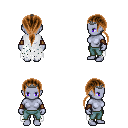
a pixel art fantasy rpg character, female body template, dark elf, purple skin, white tattered cape, teal pants, brown ponytail hairstyle, iron tiara, leather bracers, four views (front, back, left, right), 2x2 character sprite sheet, small pixel art, hard edges, no anti-aliasing